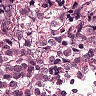
Metastatic tissue present: yes